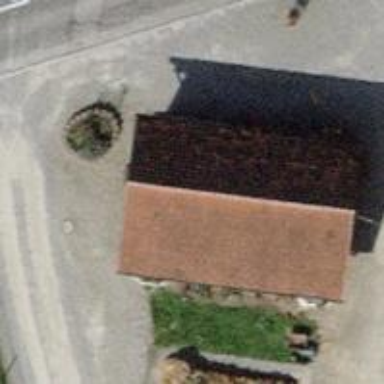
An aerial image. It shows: Farm shop.